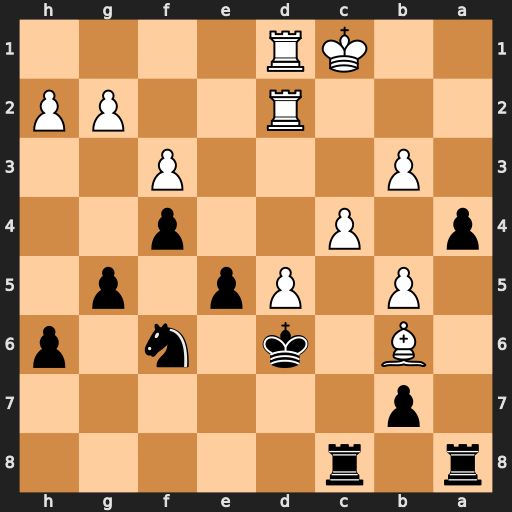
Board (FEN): r1r5/1p6/1B1k1n1p/1P1Pp1p1/p1P2p2/1P3P2/3R2PP/2KR4
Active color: b
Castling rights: -
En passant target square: -
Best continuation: Nd7 Bf2 axb3